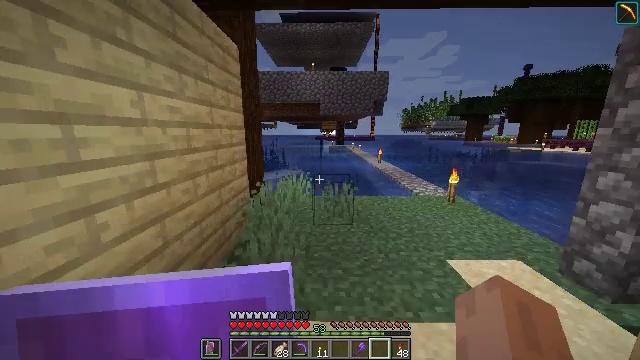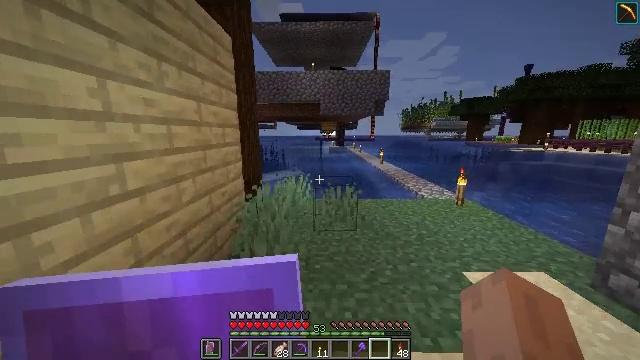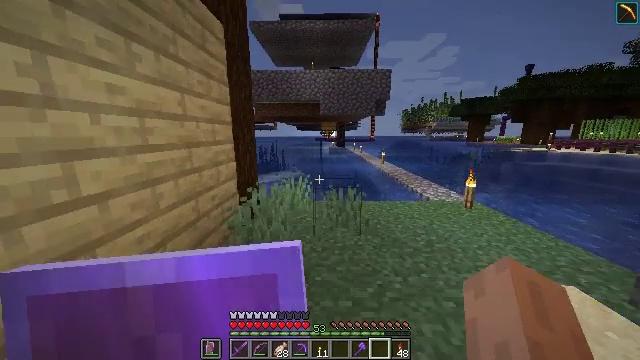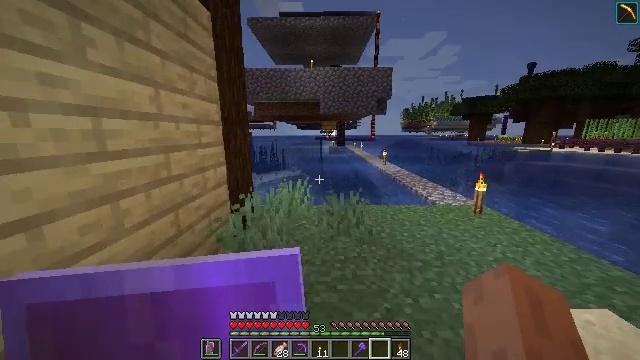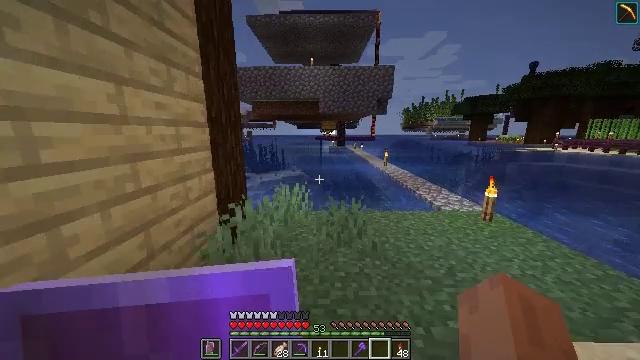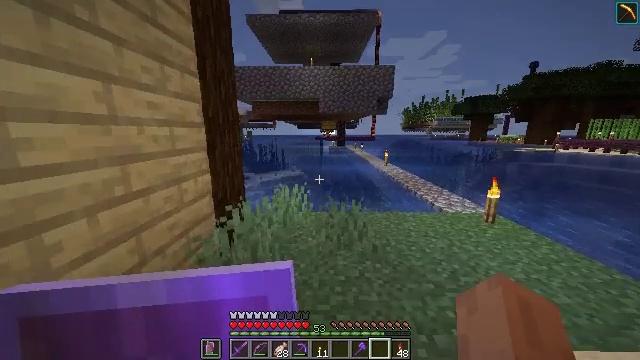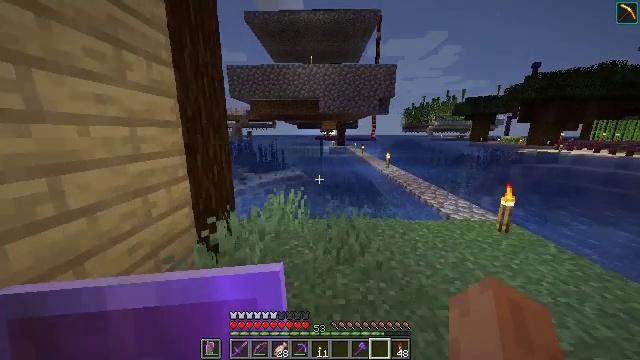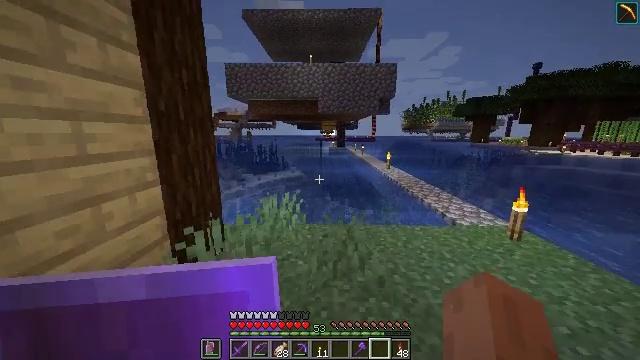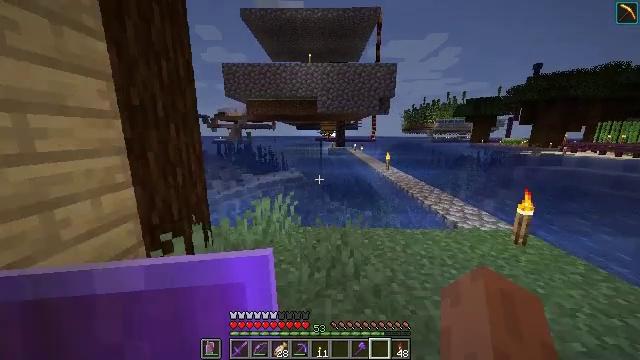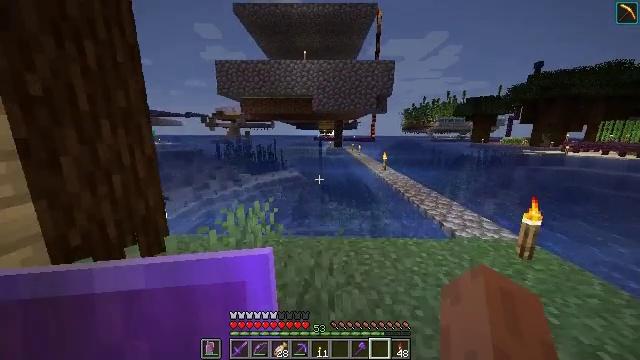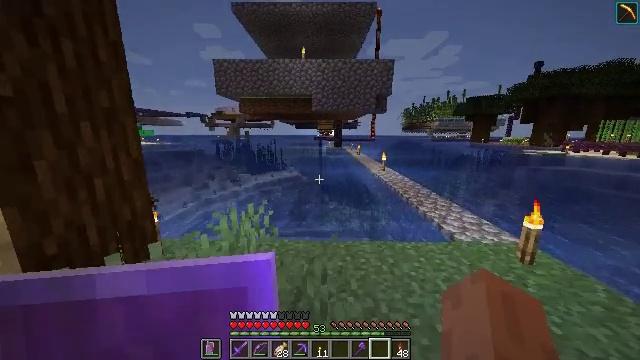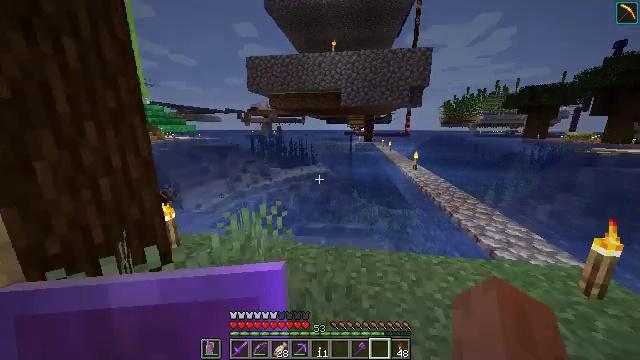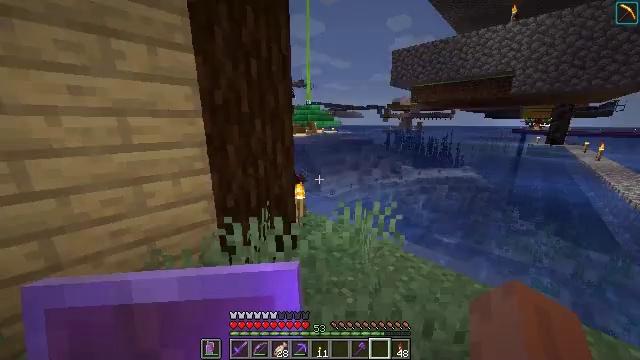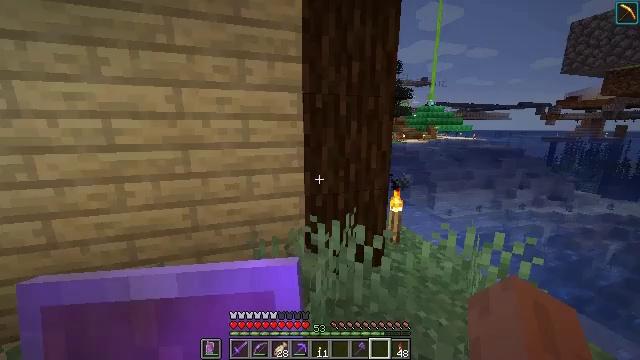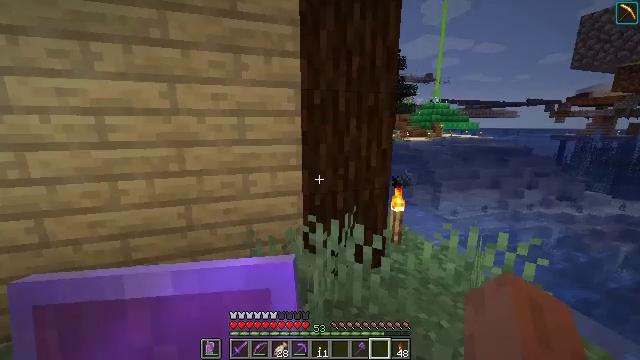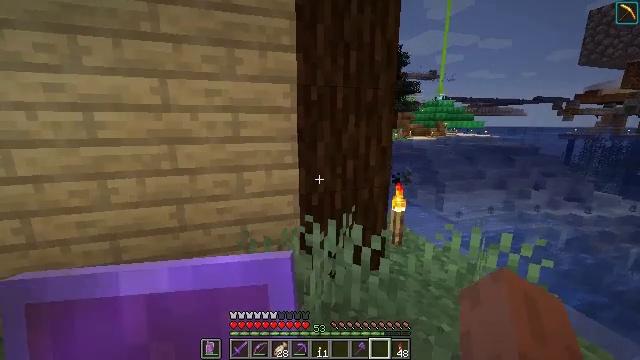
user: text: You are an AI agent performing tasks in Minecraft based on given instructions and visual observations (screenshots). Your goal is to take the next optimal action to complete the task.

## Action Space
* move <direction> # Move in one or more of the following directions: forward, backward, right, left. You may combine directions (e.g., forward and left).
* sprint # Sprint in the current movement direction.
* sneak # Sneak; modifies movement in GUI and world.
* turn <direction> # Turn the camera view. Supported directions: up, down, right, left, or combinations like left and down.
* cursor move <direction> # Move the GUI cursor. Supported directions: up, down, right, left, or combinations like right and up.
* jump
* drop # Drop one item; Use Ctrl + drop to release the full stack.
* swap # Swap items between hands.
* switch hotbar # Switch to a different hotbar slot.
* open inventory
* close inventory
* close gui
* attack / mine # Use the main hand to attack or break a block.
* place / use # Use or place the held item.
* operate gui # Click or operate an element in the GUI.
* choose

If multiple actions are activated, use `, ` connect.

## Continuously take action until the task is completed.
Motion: motion action
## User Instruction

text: Break the polished andesite stairs to collect.
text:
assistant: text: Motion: move forward, sprint
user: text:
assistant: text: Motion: move forward, sprint
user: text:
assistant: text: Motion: move forward, sprint
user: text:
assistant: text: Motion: move forward, sprint
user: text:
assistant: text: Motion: move forward, sprint
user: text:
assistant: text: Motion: move forward, sprint
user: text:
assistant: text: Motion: move forward and move right, sprint
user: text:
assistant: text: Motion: move forward and move right, sprint
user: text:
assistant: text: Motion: move forward and move right, sprint
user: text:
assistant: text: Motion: move forward and move right, sprint
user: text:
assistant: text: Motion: move forward and move right, sprint, turn left and down
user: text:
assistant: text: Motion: turn left and down
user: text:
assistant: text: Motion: turn left and up
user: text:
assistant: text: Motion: no_op
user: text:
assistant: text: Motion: move forward
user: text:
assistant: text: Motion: move forward
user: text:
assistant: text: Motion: move forward
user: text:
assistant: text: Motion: move forward and move right
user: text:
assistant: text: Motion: move forward and move right
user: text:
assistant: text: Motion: move forward and move right
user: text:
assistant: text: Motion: move forward and move right
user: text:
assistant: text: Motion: move forward and move right
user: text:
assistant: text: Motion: move forward and move right
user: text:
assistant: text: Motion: move forward and move right
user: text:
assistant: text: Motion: move forward and move right
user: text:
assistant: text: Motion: move forward
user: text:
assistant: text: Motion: move forward
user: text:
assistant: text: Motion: move forward
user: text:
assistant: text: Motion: move forward, turn right and up
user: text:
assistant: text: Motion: move forward, turn right and up